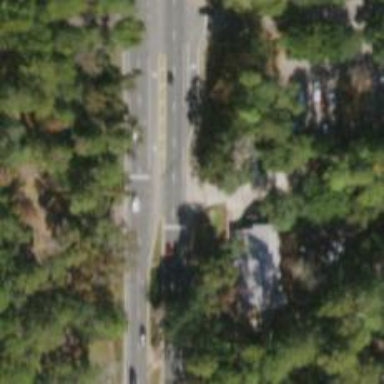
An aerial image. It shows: Unmarked crossing on the road.